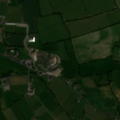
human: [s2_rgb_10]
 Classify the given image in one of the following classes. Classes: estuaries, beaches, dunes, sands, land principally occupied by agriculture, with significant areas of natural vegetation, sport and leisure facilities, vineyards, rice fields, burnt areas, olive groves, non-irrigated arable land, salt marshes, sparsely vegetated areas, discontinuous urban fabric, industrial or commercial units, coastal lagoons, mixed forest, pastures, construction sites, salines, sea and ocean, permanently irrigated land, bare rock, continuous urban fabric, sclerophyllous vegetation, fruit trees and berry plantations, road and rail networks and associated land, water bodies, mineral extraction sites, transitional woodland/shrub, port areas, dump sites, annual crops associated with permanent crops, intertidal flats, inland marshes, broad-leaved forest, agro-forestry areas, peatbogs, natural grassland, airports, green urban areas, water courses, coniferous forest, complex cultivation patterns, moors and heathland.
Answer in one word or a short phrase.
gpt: non-irrigated arable land, pastures